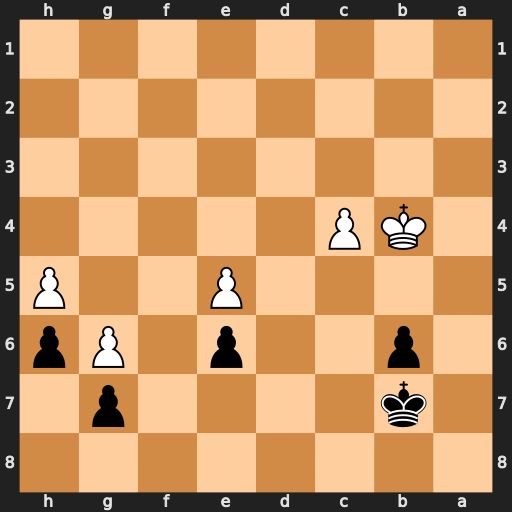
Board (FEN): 8/1k4p1/1p2p1Pp/4P2P/1KP5/8/8/8
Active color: b
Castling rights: -
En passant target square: -
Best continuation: Kc6 Kc3 Kc5 Kb3 b5 cxb5 Kxb5